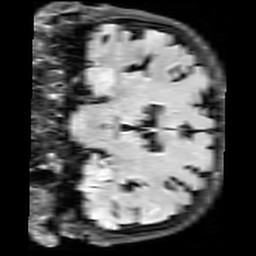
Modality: FLAIR
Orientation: coronal
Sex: female
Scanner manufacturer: siemens
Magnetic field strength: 3 T
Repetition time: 10 s
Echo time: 0.09 s